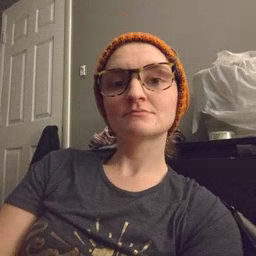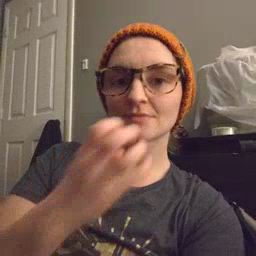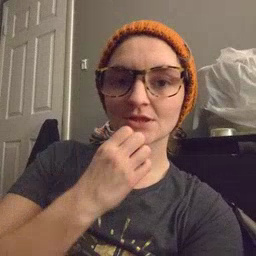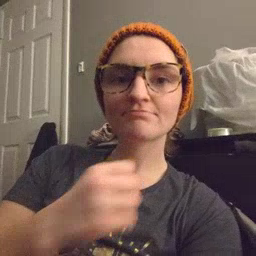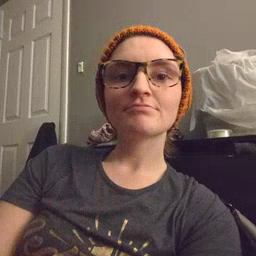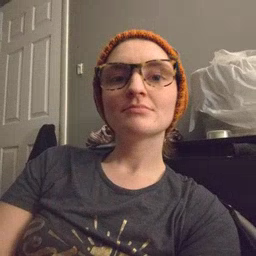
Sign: underwear